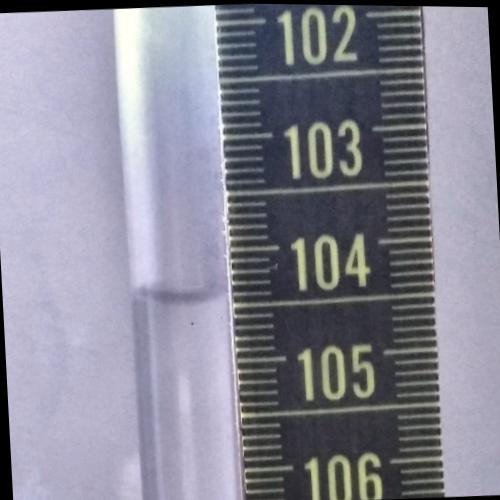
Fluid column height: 104.4 cm